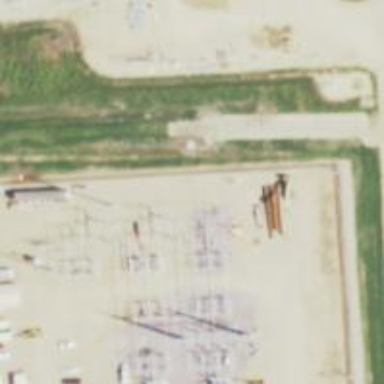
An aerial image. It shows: Power tower.